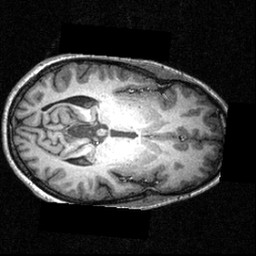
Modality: T1w
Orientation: axial
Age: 22
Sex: female
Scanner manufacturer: siemens
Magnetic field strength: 3.951 T
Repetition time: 1.5 s
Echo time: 0.00335 s